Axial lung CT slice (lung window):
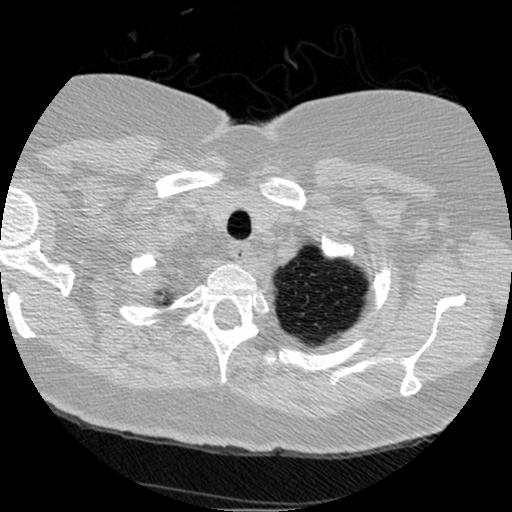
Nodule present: no